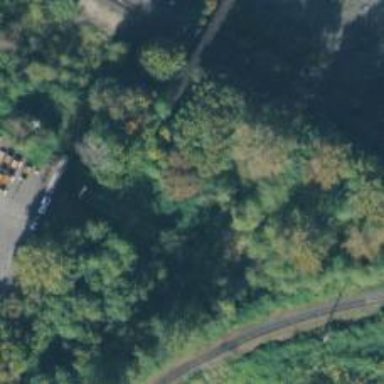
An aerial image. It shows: Site related to railway infrastructure.